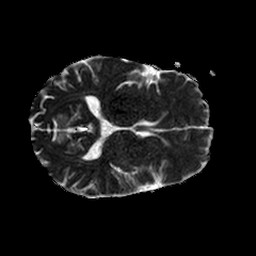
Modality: ADC
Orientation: axial
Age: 44
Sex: male
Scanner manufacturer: philips
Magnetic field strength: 1.5 T
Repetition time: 3.509 s
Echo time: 0.07078 s